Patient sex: M
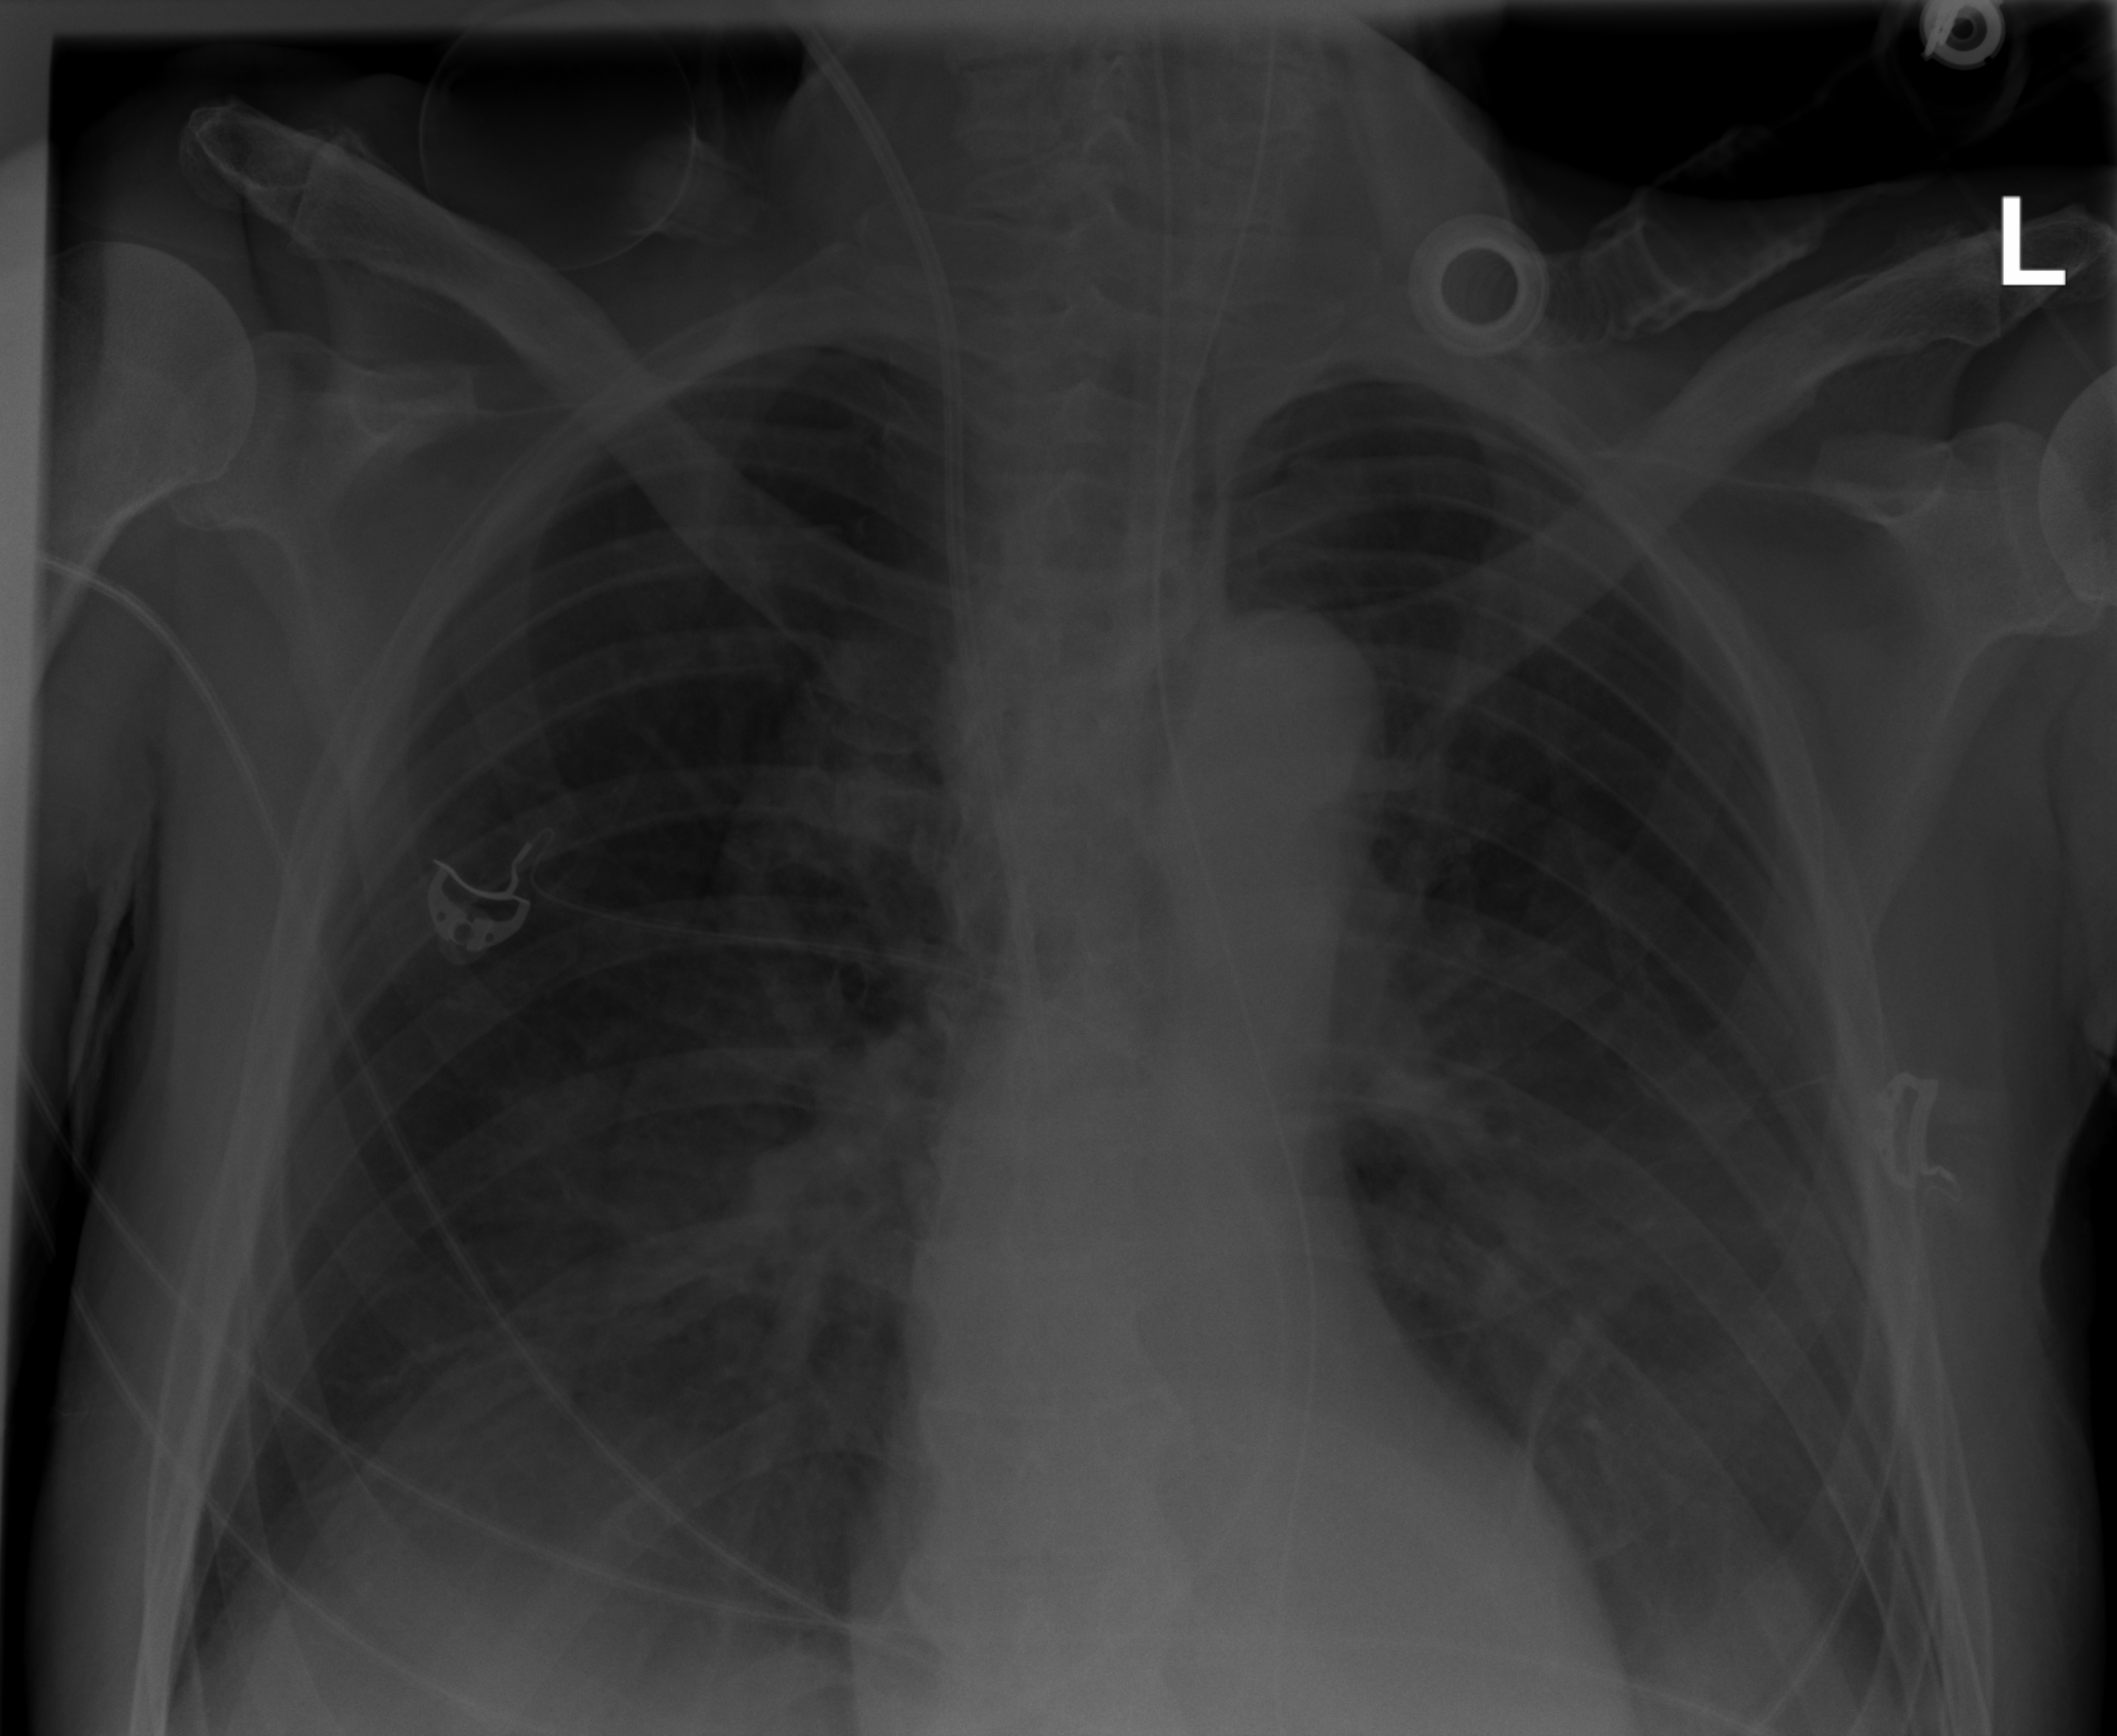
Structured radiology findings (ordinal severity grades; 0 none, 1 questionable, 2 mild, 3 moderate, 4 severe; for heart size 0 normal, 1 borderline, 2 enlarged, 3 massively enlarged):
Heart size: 0
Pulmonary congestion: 0
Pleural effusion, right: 2
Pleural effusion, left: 2
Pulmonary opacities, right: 0
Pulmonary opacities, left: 0
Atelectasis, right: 2
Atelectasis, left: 2